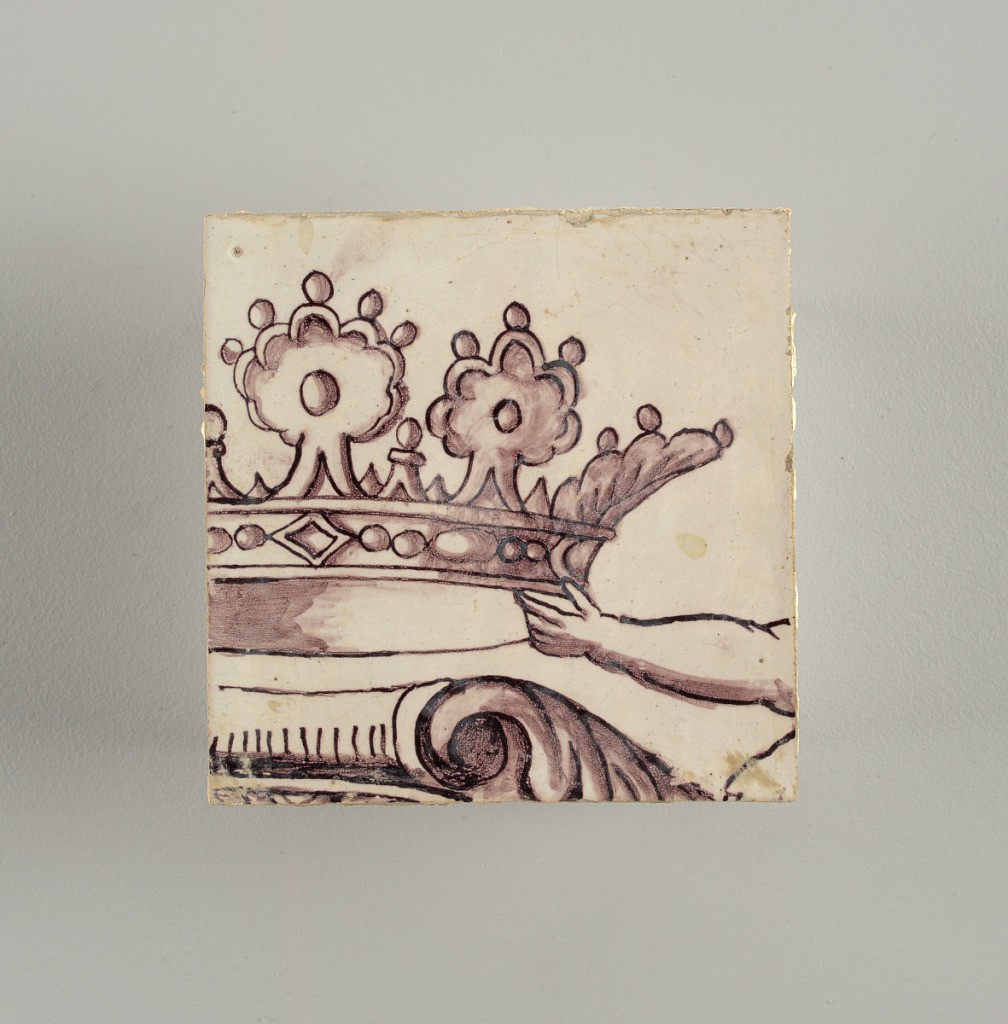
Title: Panel
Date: ca. 1725
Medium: Tin-glazed earthenware, underglaze manganese decoration
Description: Tile from upright rectangular panel of tiles; dark purple (manganese) on white ground showing arched framework; oval cartouche bearing double monogram (probably Lubert Adolf Torck), supported by pair of nude amors; pair of small amors holding crown above, borne by pair of female terms; surrounded by leafscrolls and foliations, with pair of flower-filled urns; top center, lunetted amor's head pendented with rosetted lattice cartouche.

To be used in Rozendaal Castel. Intended to be viewed inset into a wall- indicated by the inclusion of a trompe-l'oeil marbleized edge that surrounds three sides of the panel.